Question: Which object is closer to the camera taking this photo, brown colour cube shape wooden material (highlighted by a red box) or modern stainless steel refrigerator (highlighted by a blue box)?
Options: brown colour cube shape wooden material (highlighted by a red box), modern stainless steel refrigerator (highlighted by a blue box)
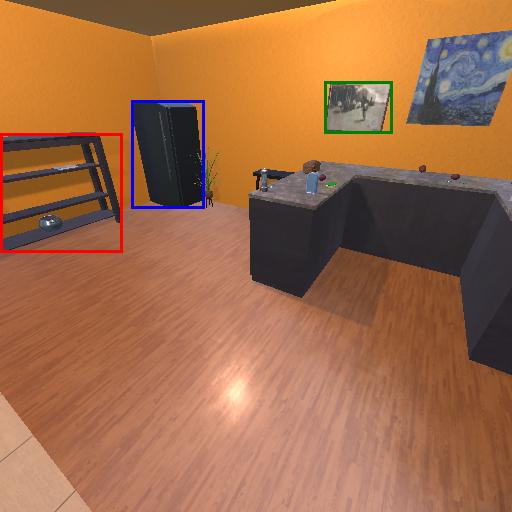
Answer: brown colour cube shape wooden material (highlighted by a red box)